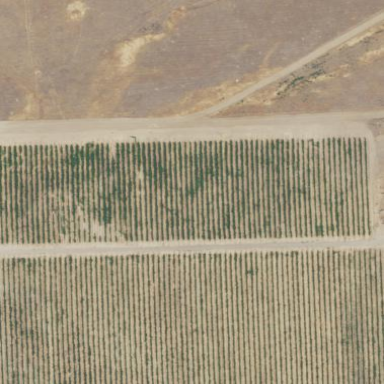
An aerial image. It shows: Vineyard.